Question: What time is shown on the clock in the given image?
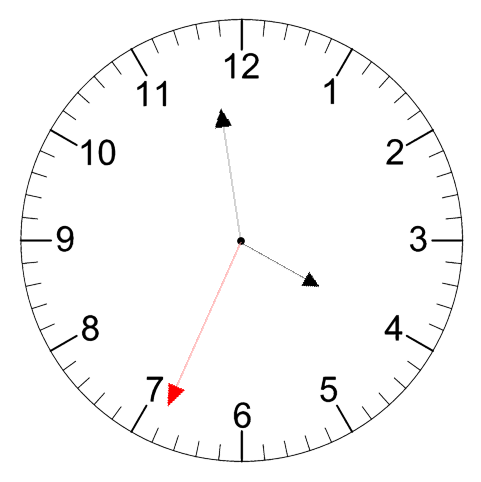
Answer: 03:58:34